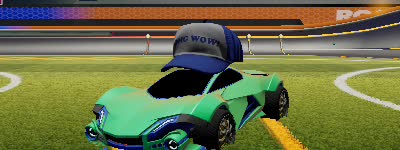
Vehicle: werewolf